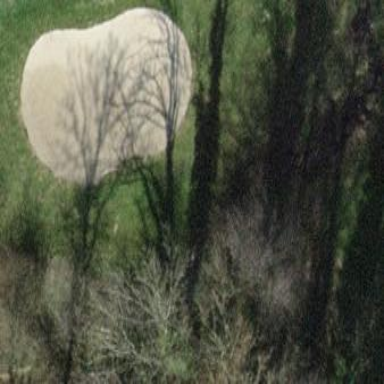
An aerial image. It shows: Golf bunker filled with natural sand.